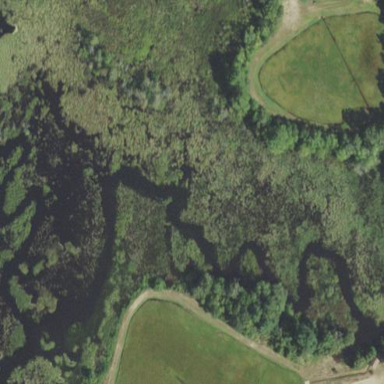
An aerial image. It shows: Wetland area characterized by wet meadow.